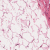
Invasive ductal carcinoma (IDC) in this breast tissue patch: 0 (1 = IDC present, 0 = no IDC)